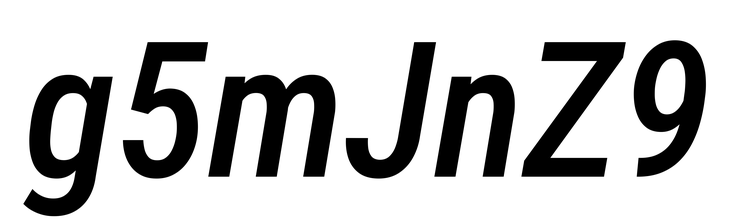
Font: Roboto-Italic_Condensed_Medium_Italic